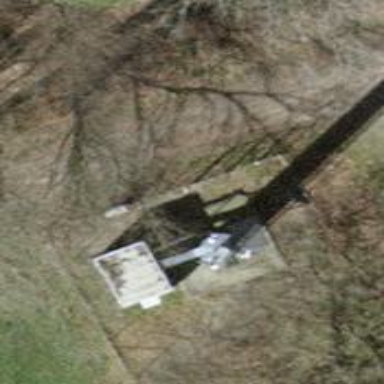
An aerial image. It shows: Communication mast tower.